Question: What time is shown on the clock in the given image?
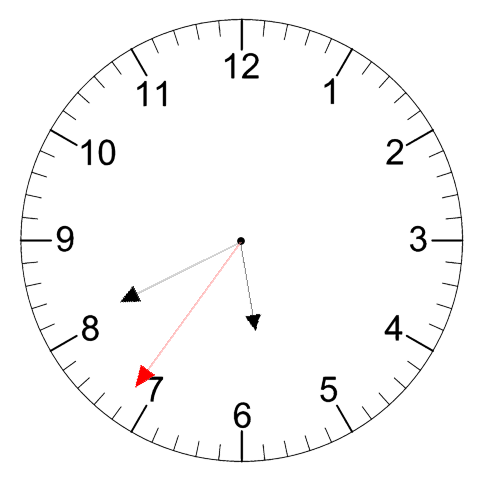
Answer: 05:40:36